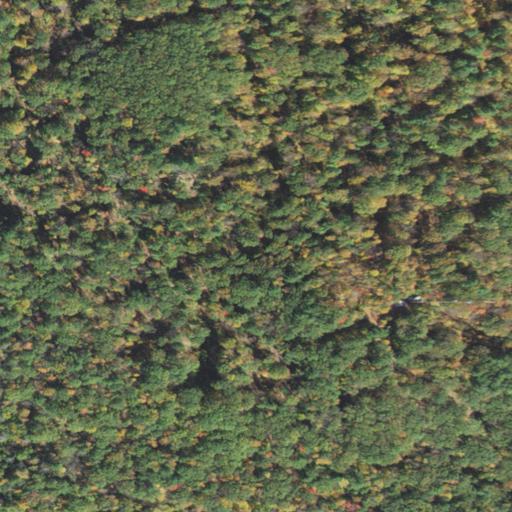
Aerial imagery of mountain in New Hampshire named Cat Den Mountain containing mixed forest, deciduous forest, evergreen forest, shrub, and open development